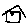
Label: house